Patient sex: M
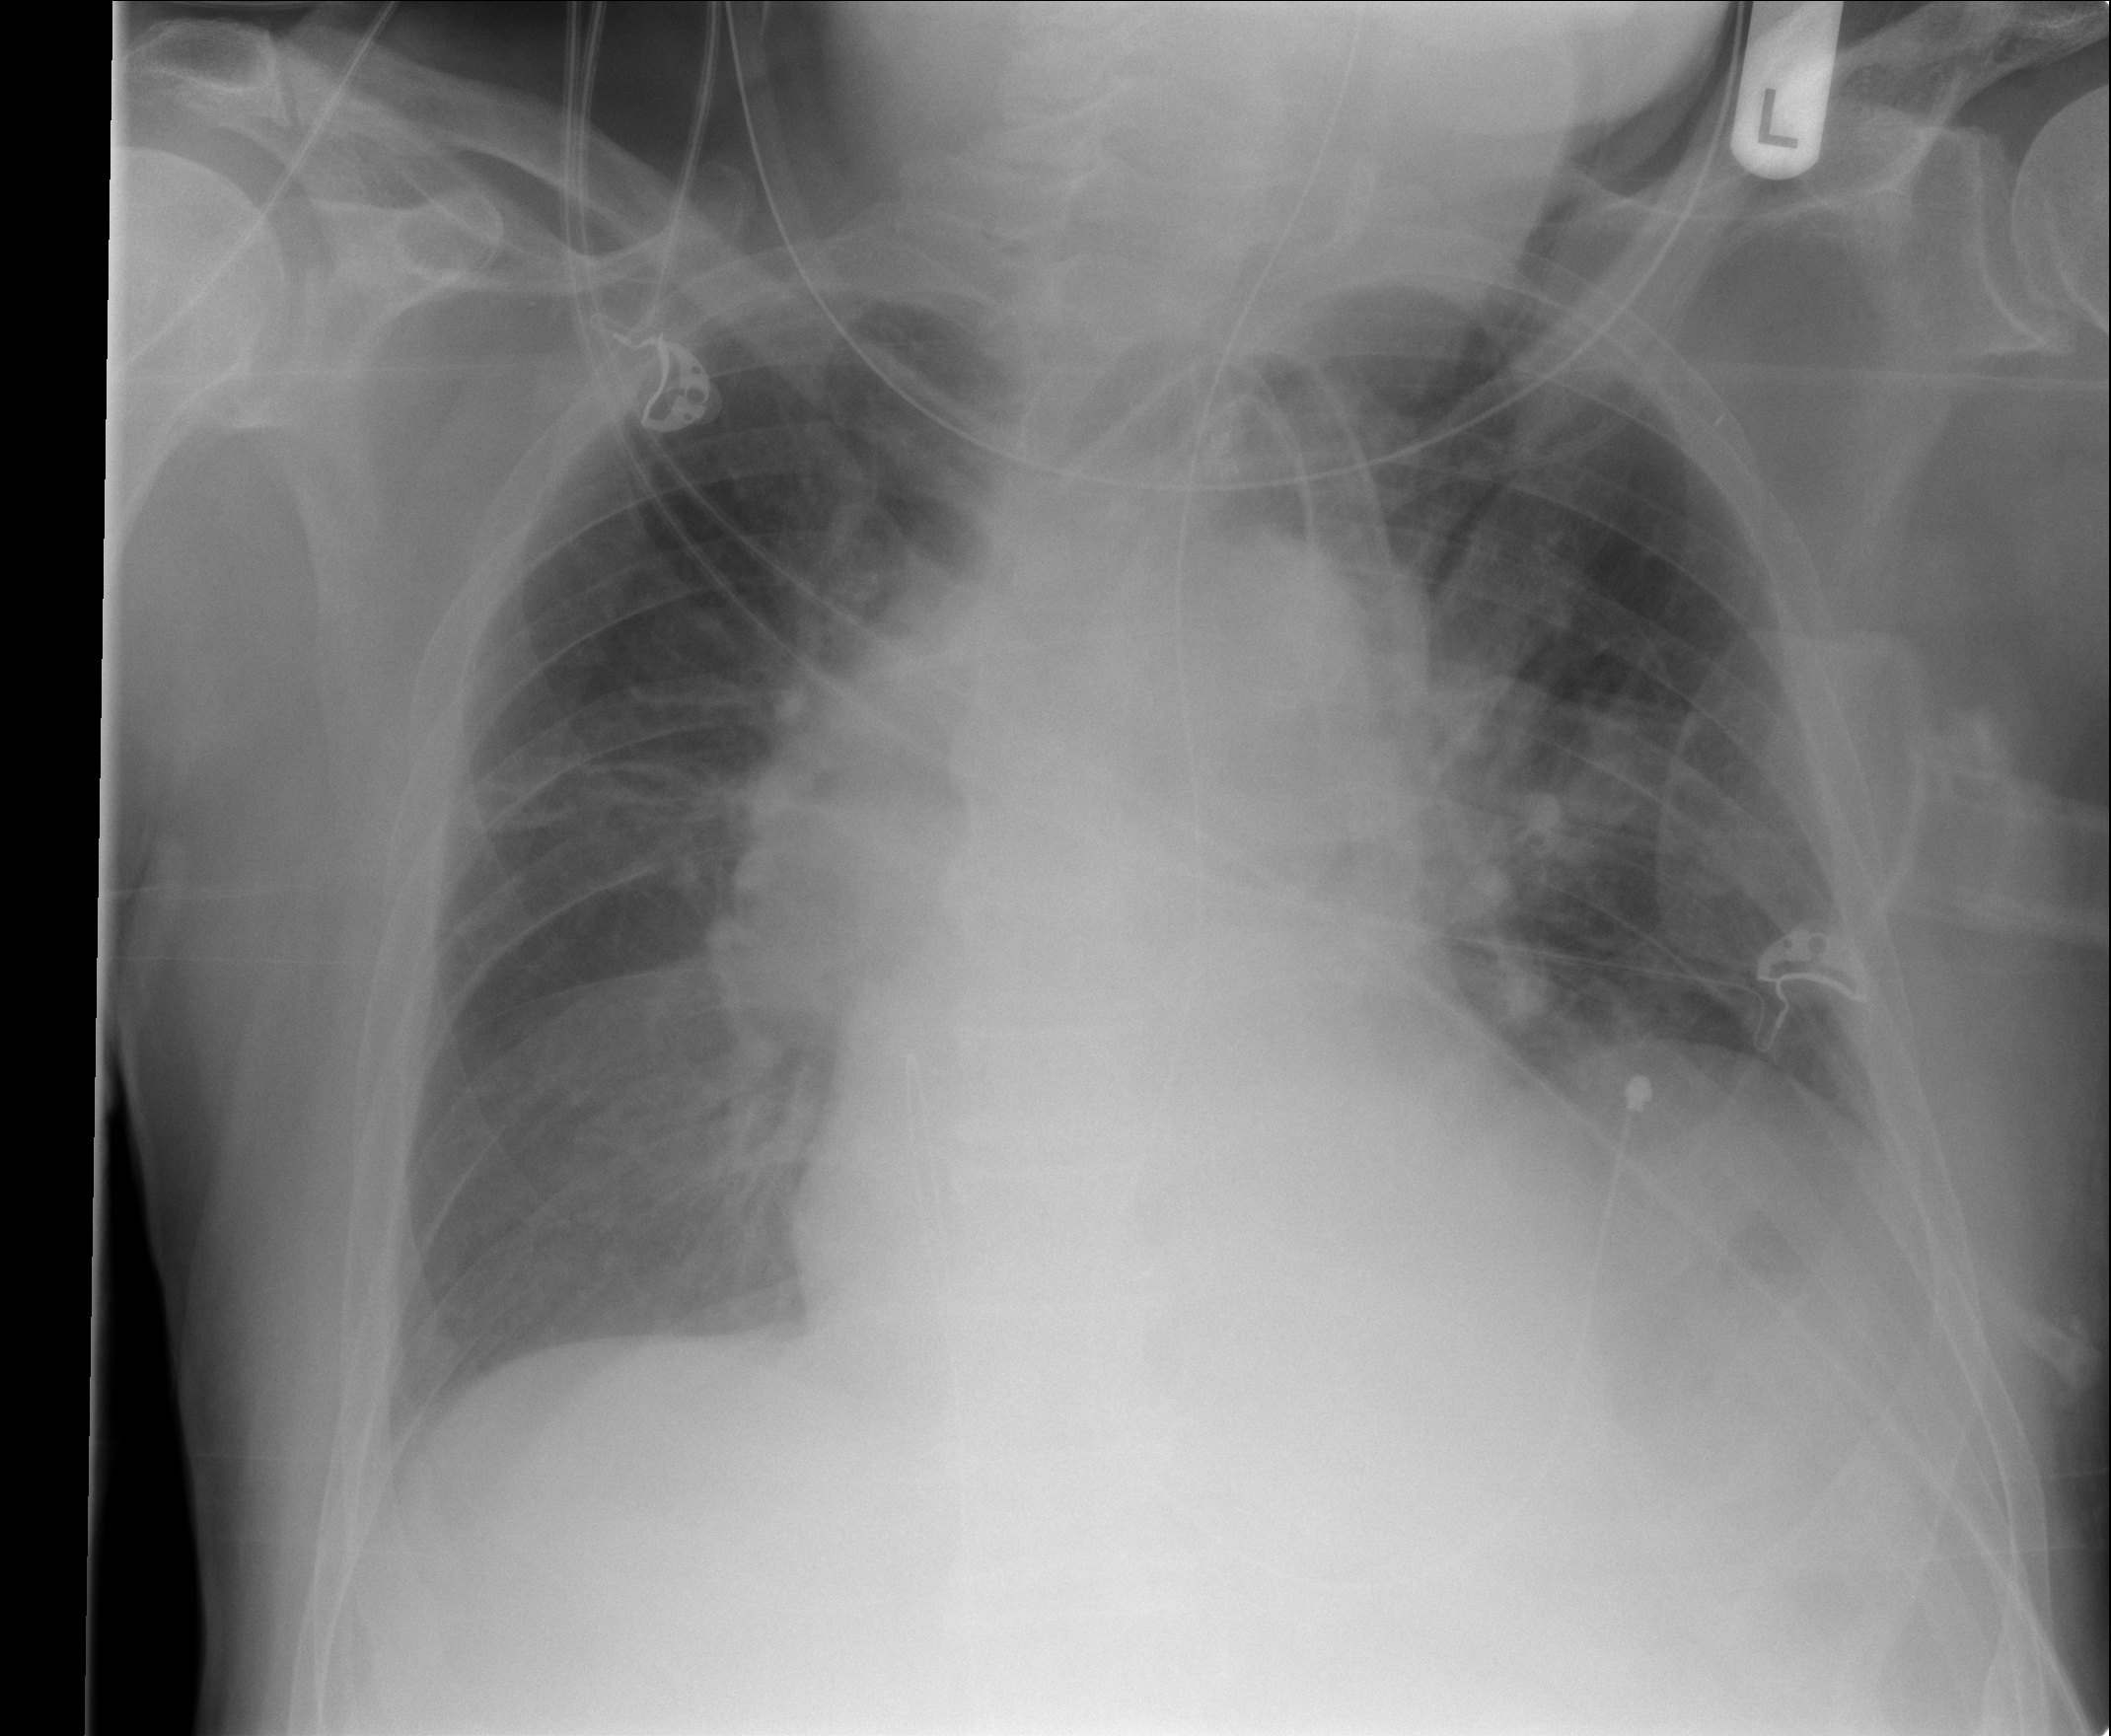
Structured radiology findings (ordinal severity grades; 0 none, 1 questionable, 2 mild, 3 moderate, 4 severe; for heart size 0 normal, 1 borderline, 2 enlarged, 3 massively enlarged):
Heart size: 0
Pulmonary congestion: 2
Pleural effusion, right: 1
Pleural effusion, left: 1
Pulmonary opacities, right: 2
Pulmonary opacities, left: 2
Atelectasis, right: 2
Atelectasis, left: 2